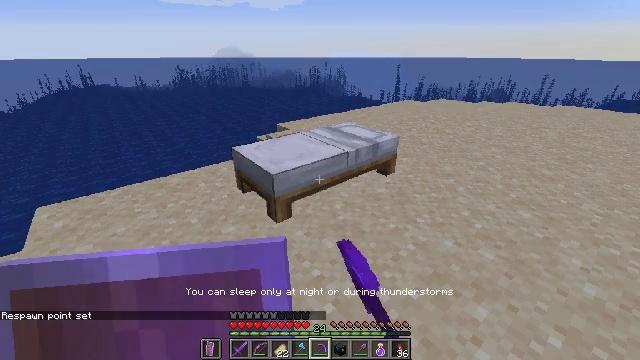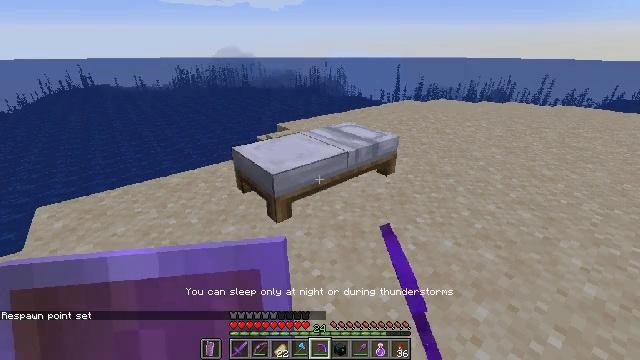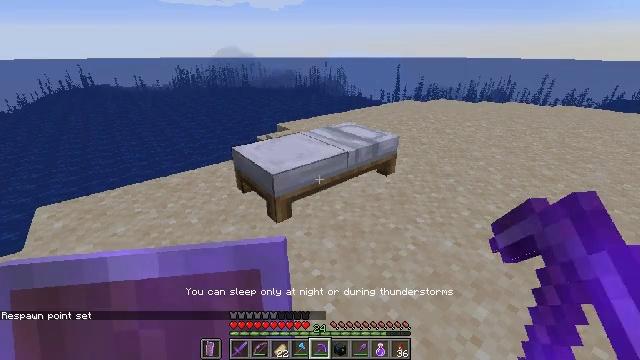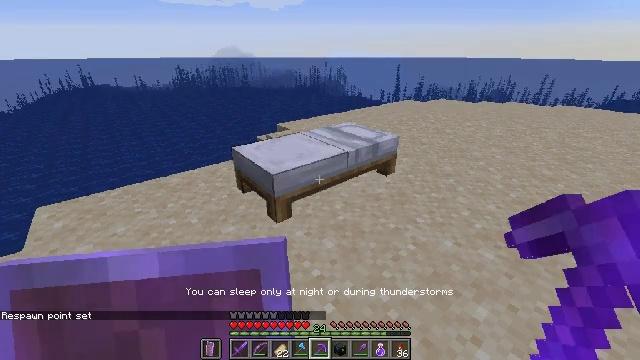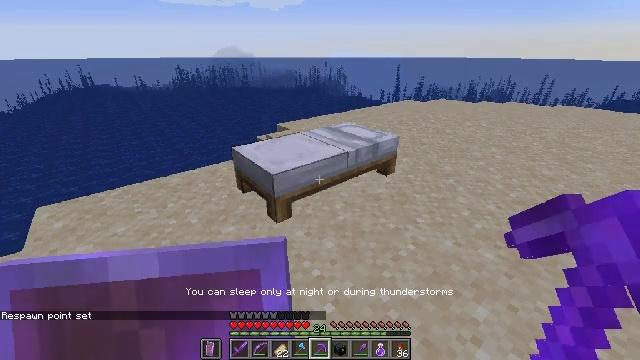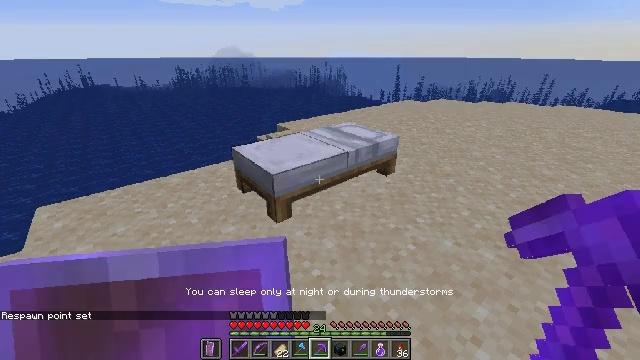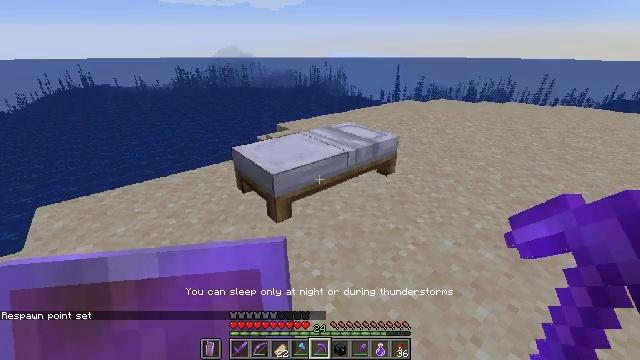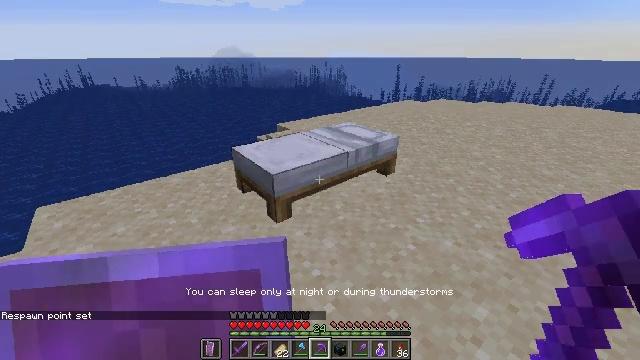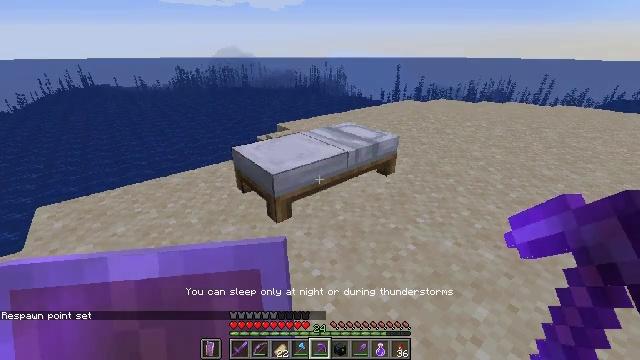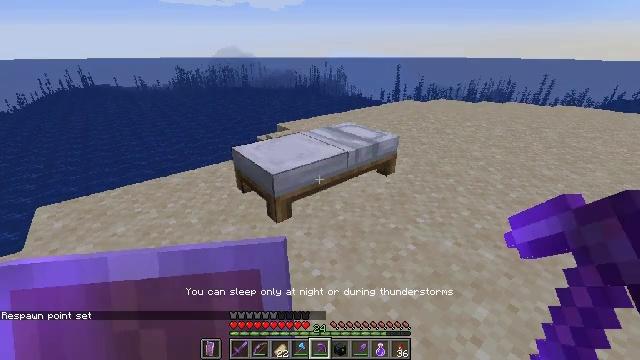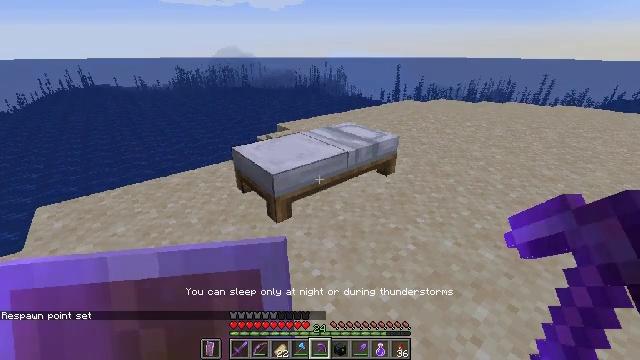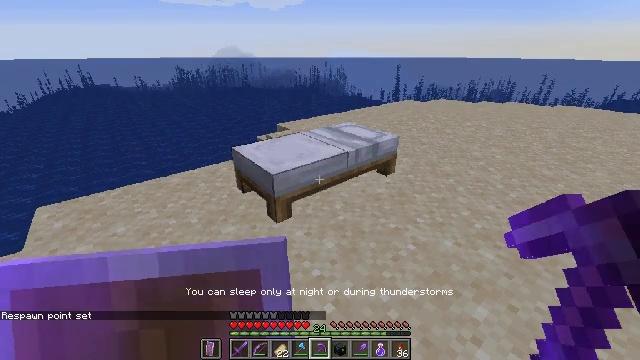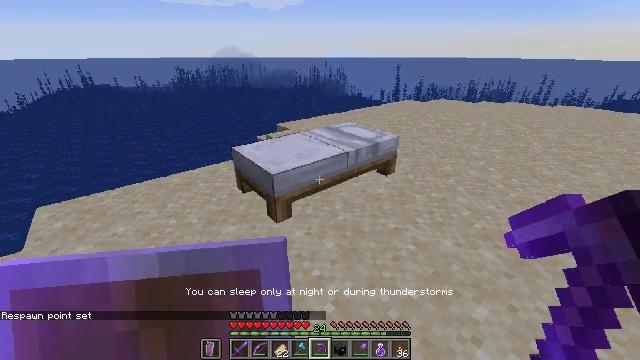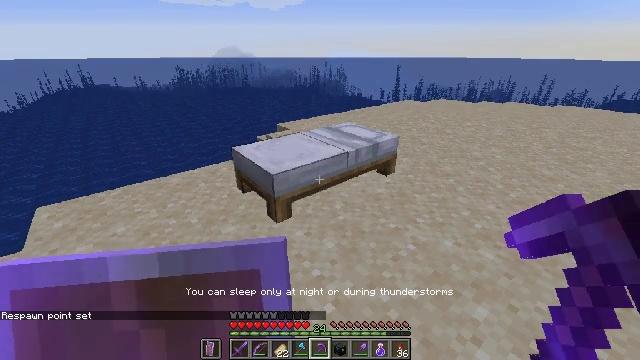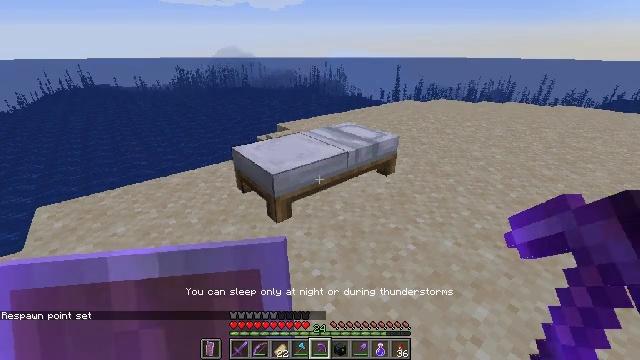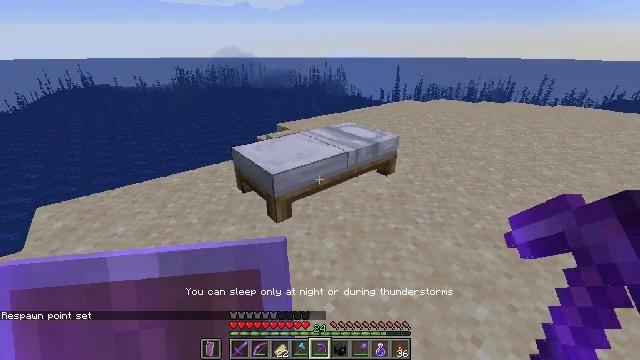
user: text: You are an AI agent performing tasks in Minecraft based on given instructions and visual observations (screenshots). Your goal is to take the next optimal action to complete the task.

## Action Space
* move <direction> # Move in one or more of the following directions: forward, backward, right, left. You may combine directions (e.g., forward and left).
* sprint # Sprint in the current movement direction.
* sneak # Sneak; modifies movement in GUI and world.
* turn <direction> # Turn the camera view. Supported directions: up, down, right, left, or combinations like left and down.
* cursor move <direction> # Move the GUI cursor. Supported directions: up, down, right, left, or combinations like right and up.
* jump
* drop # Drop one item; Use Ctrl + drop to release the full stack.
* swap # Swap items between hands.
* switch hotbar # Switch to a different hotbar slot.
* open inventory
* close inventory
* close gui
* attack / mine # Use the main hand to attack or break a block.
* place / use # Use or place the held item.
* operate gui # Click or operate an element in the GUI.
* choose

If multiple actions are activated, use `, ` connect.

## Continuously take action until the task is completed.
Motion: motion action
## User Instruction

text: Break the white bed to relocate it.
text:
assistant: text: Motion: no_op
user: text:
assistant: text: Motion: no_op
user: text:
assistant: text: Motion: no_op
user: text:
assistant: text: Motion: no_op
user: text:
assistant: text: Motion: no_op
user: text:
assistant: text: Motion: no_op
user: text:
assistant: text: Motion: no_op
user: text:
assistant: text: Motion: no_op
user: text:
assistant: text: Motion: no_op
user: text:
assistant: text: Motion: use / place
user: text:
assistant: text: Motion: use / place
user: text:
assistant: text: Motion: use / place
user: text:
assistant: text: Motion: use / place
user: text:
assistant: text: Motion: use / place
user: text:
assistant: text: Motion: use / place
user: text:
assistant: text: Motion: use / place
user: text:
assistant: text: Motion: use / place
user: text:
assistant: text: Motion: use / place
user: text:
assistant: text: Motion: use / place
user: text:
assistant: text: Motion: use / place
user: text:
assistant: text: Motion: use / place
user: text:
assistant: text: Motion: use / place
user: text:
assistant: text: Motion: use / place
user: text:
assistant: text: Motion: use / place
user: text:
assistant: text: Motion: use / place
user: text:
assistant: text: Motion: use / place
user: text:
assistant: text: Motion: use / place
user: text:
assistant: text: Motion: use / place
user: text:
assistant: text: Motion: use / place
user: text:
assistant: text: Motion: use / place